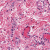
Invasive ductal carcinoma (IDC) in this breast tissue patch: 0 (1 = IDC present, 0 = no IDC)